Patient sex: M
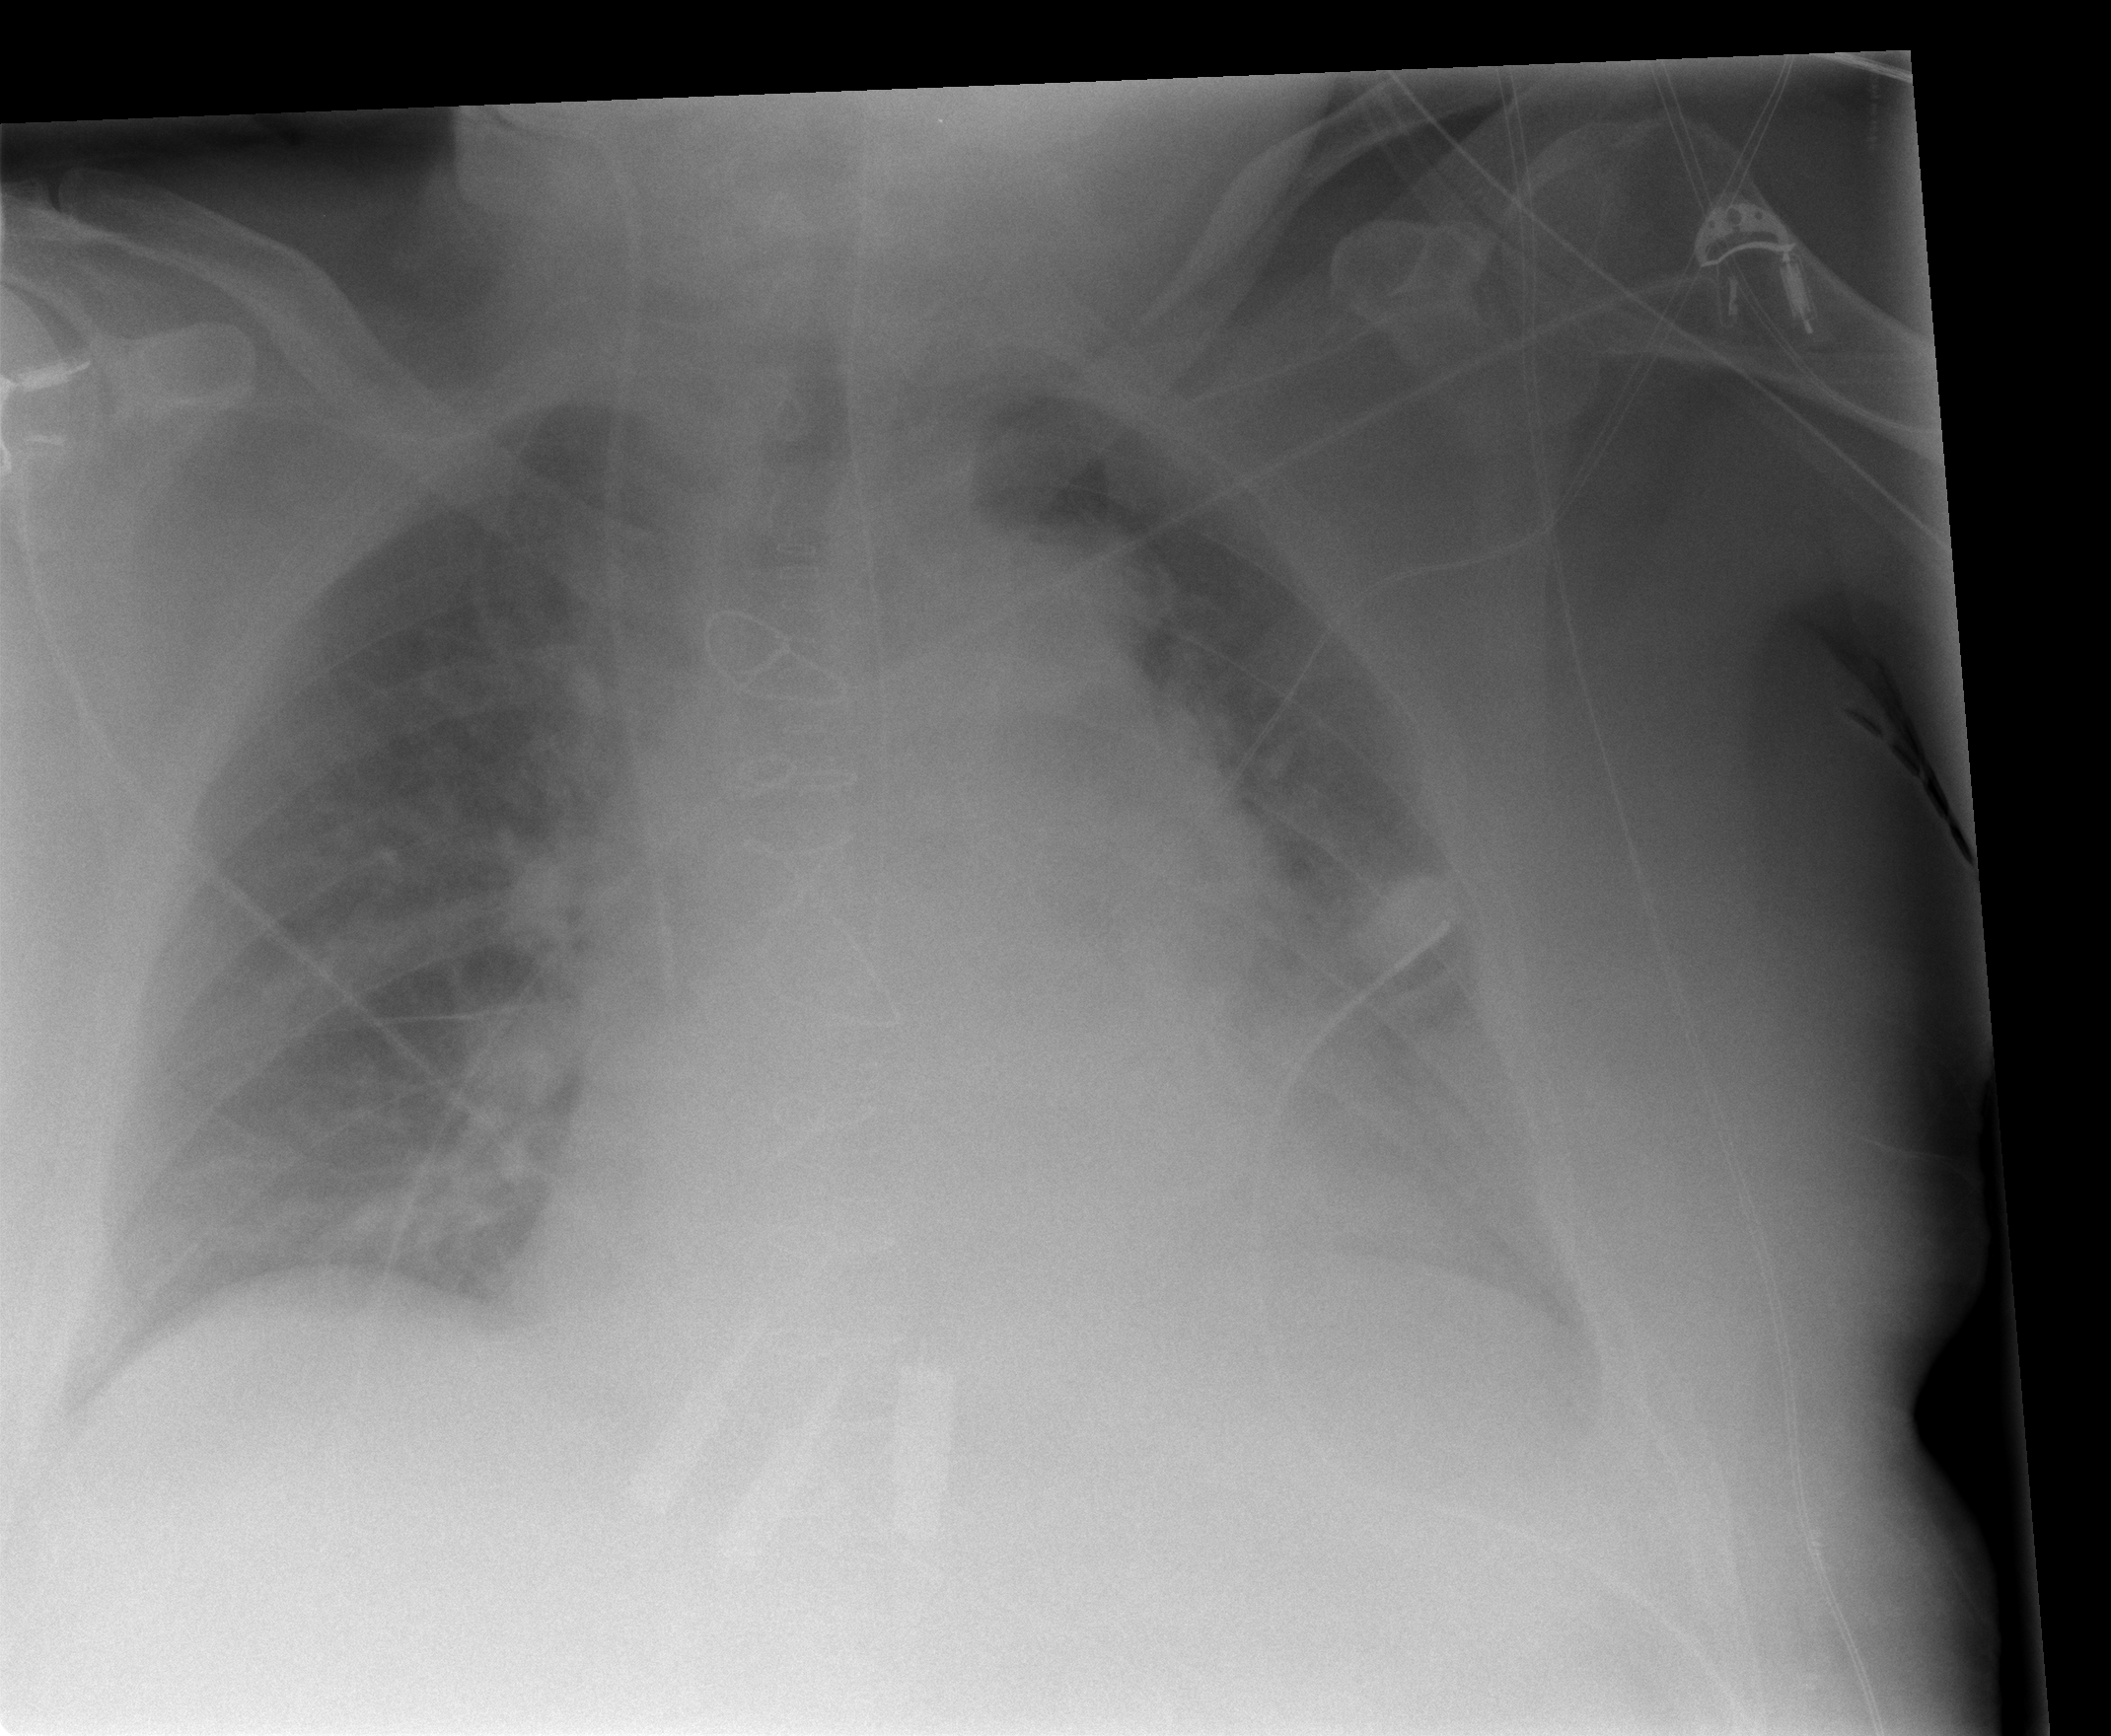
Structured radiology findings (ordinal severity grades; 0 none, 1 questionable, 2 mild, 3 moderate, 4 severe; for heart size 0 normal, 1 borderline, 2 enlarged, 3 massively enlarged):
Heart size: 2
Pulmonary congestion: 0
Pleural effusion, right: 0
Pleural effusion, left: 1
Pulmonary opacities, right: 0
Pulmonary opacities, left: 0
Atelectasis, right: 0
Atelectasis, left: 2